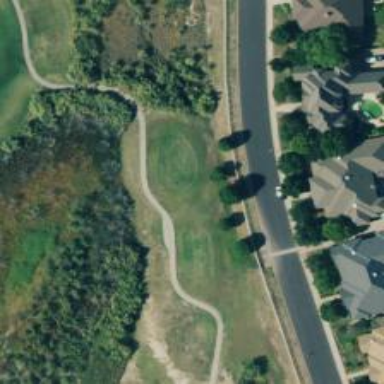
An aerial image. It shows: Service road designated as golf cart path.